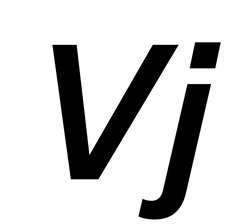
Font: InstrumentSans-Italic_SemiBold_Italic